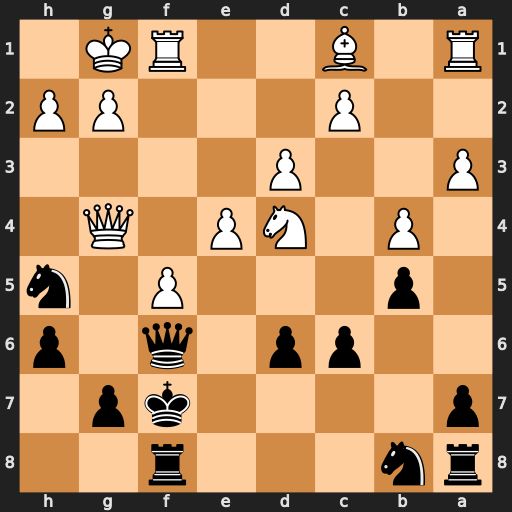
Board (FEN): rn3r2/p4kp1/2pp1q1p/1p3P1n/1P1NP1Q1/P2P4/2P3PP/R1B2RK1
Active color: b
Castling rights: -
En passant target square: -
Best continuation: Qxd4+ Kh1 Qxa1 Qxh5+ Kg8